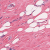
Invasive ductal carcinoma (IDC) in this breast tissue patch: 1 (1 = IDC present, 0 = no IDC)